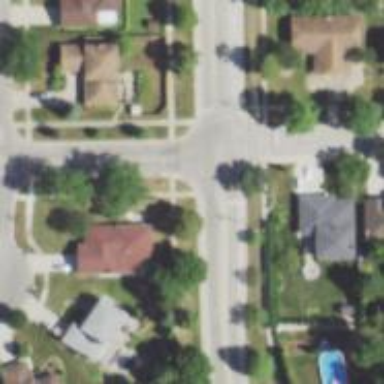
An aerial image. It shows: Road with stop sign.